Contrast-enhanced CT slice 93 of 198
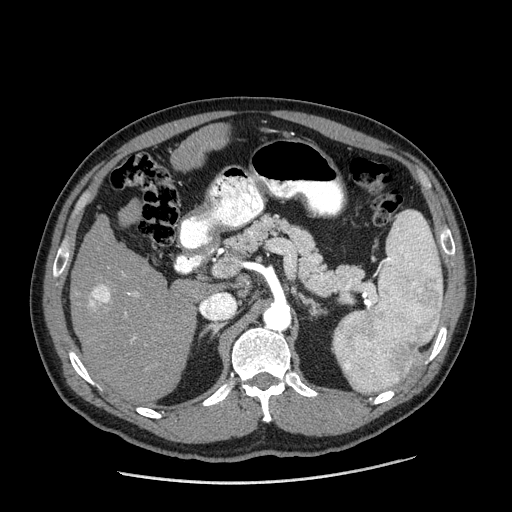
Segmented voxel counts for this case:
Liver: 1189600 voxels
Tumor mass: 8046 voxels
Portal vein: 23991 voxels
Abdominal aorta: 5234 voxels